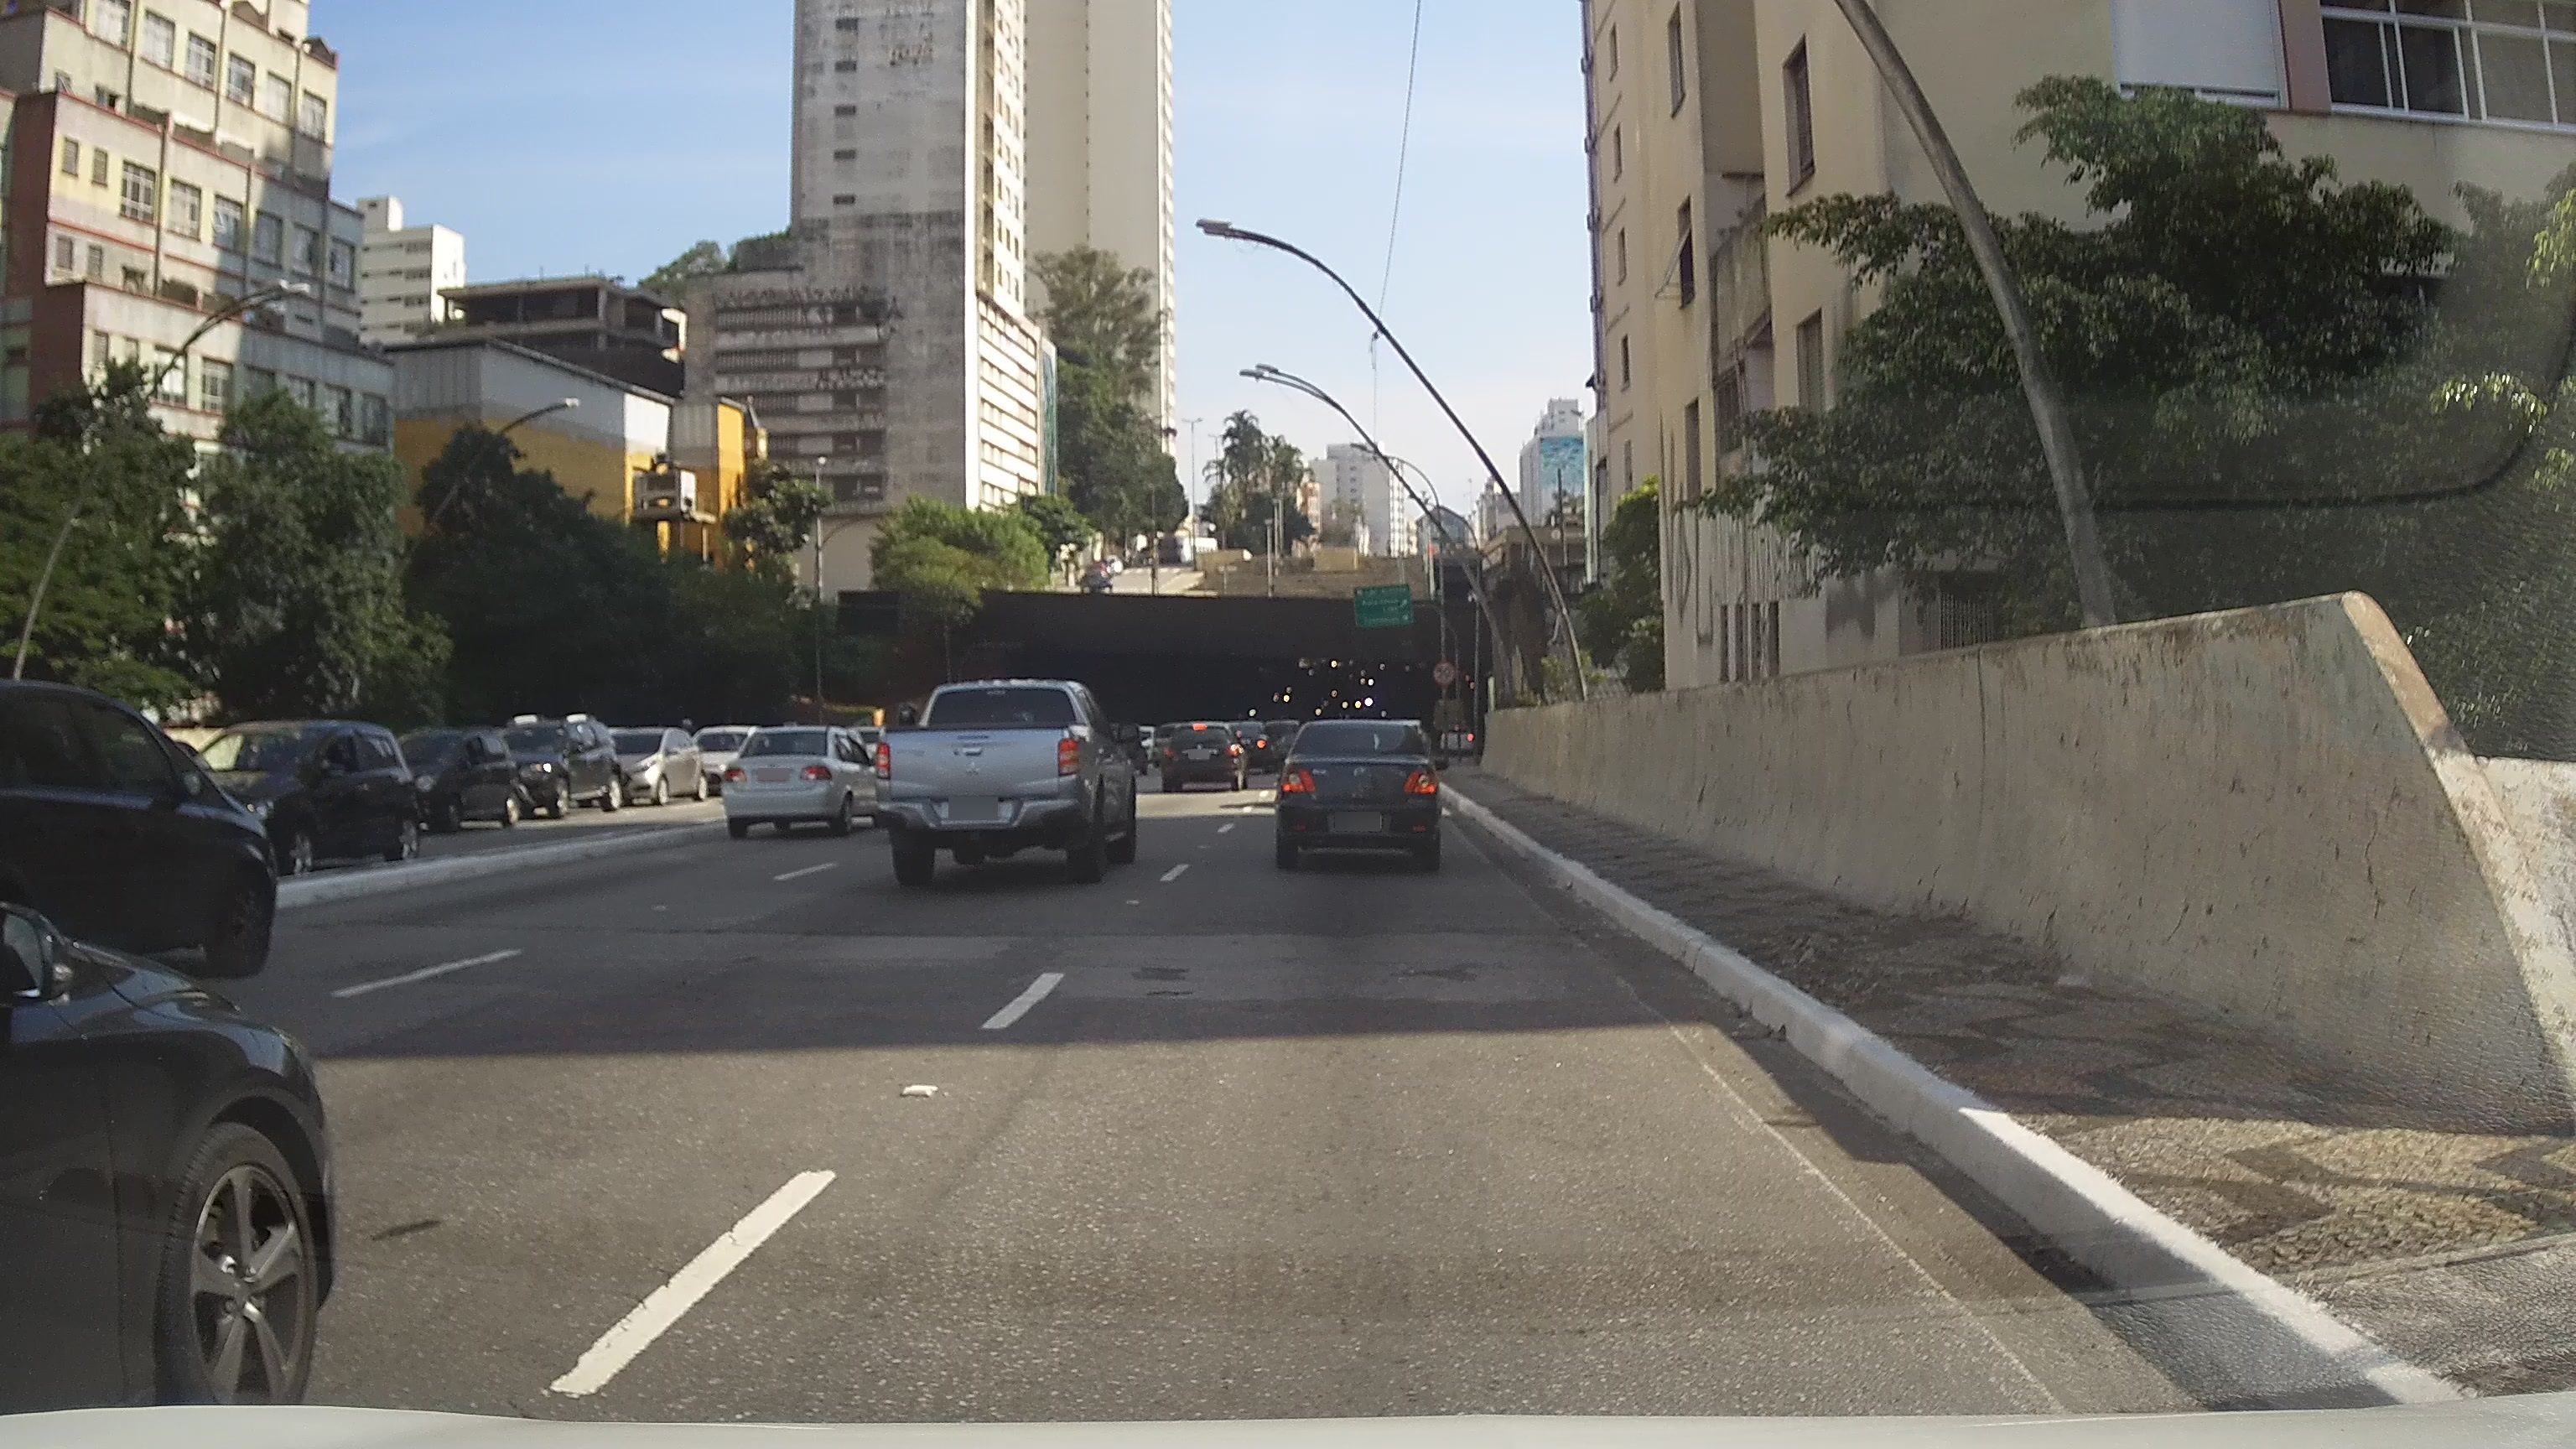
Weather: cloudy
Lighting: day
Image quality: good
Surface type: driving surface
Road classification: trunk
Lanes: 3
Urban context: urban centre
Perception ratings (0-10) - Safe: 2.61, Lively: 7.54, Beautiful: 4.72, Boring: 2.37, Depressing: 6.9, Wealthy: 6.09